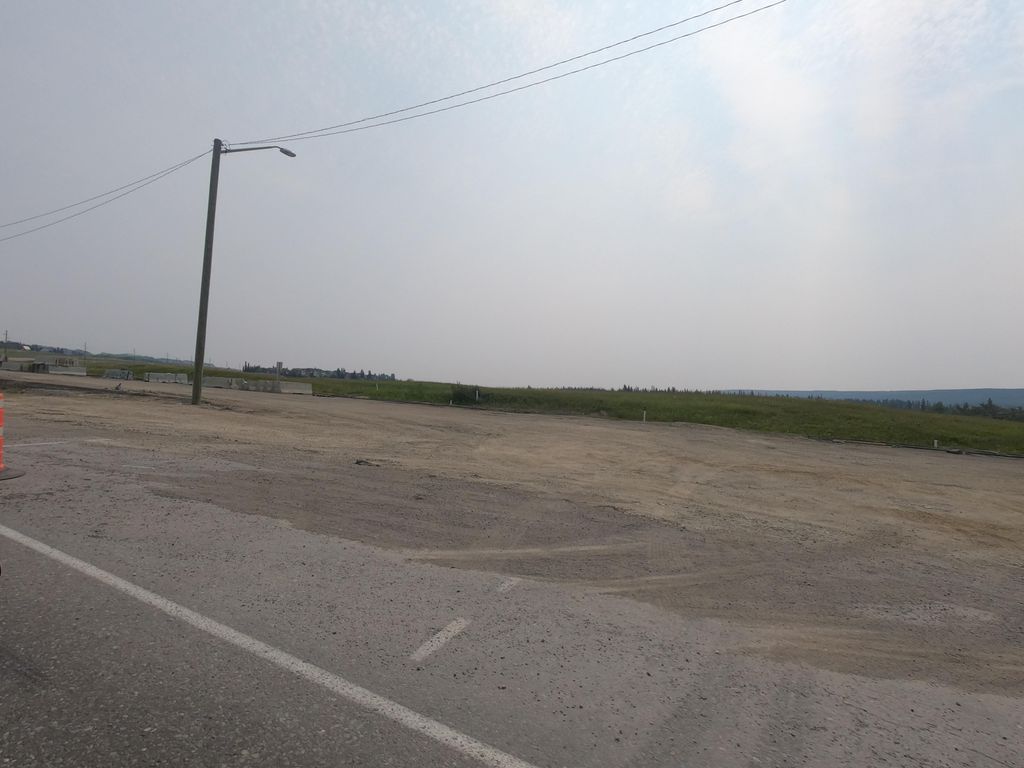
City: calgary